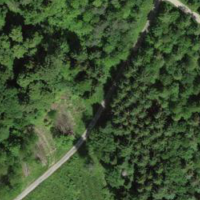
EUNIS habitat code: 44
Species observed at this site:
Dactylis glomerata
Ajuga pyramidalis